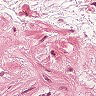
Metastatic tissue present: no